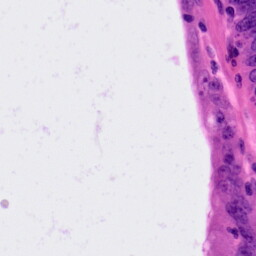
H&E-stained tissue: Colon